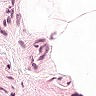
Metastatic tissue present: no